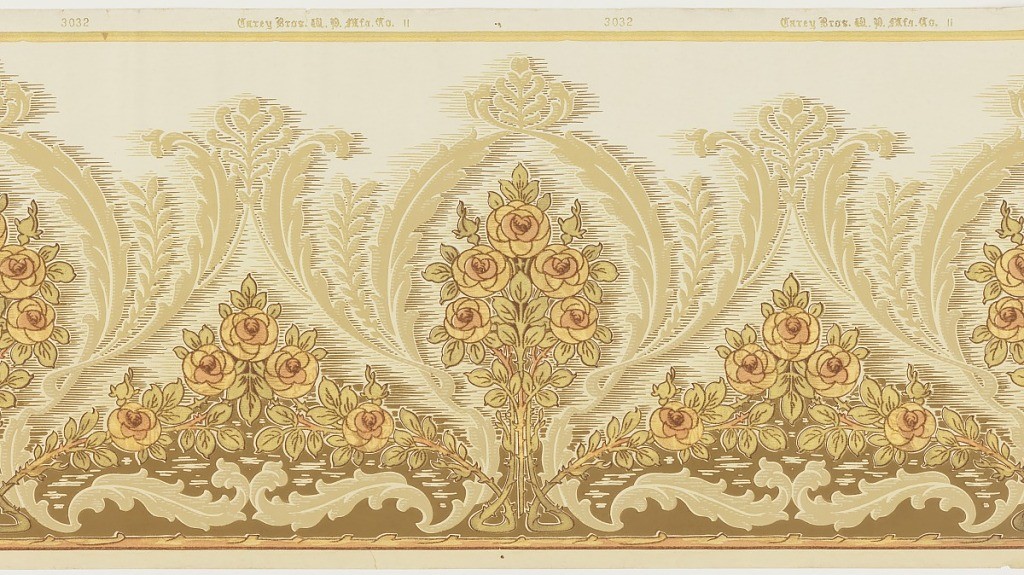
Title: Frieze
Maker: Carey Bros. W.P. Mfg. Co., Philadelphia, Pennsylvania, founded 1882
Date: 1905–1915
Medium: Machine-printed paper
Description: A repeating design of geometric flowering trees within scrolling acanthus-like borders connected by complementary flowering vines upon a background of brown, resembling water, turning into cream with horizontal splashes, complementing the darker area below, between complementary borders of gilt and bronze. Printed in cream, beige, brown, olive green, rust, gilt and bronze.